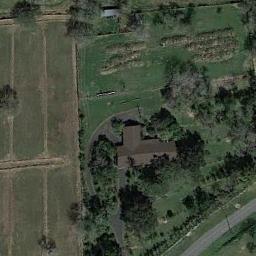
Label: residential